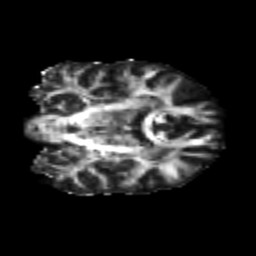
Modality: FA
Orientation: coronal
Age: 24
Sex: male
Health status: healthy
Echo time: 0.074 s